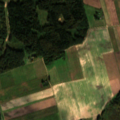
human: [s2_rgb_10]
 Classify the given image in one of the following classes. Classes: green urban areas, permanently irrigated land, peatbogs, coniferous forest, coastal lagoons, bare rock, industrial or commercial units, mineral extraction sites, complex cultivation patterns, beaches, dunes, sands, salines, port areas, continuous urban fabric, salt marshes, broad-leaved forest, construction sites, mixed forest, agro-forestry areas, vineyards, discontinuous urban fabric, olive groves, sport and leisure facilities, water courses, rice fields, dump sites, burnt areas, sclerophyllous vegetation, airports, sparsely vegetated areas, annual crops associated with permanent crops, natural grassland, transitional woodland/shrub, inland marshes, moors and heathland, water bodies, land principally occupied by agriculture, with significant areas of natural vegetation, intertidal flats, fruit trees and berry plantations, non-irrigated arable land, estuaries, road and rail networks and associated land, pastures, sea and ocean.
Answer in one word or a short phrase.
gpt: non-irrigated arable land, coniferous forest, mixed forest, transitional woodland/shrub